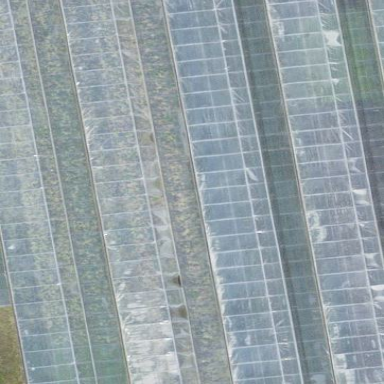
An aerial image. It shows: Greenhouse.